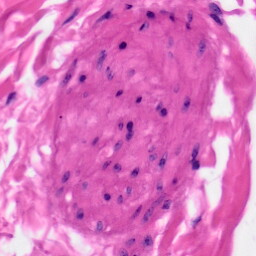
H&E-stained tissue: Skin